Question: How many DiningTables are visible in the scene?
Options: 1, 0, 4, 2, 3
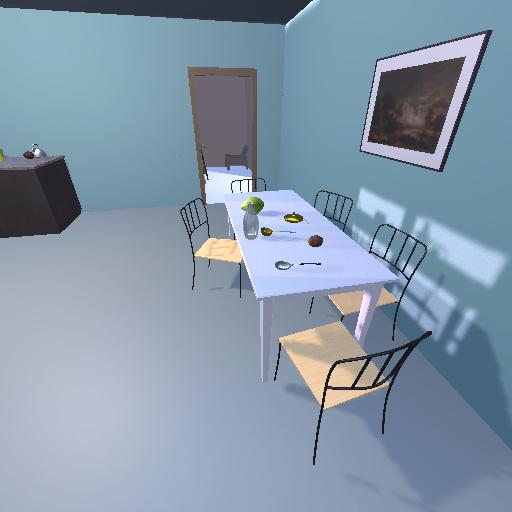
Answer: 1